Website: walmart
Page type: billing-address
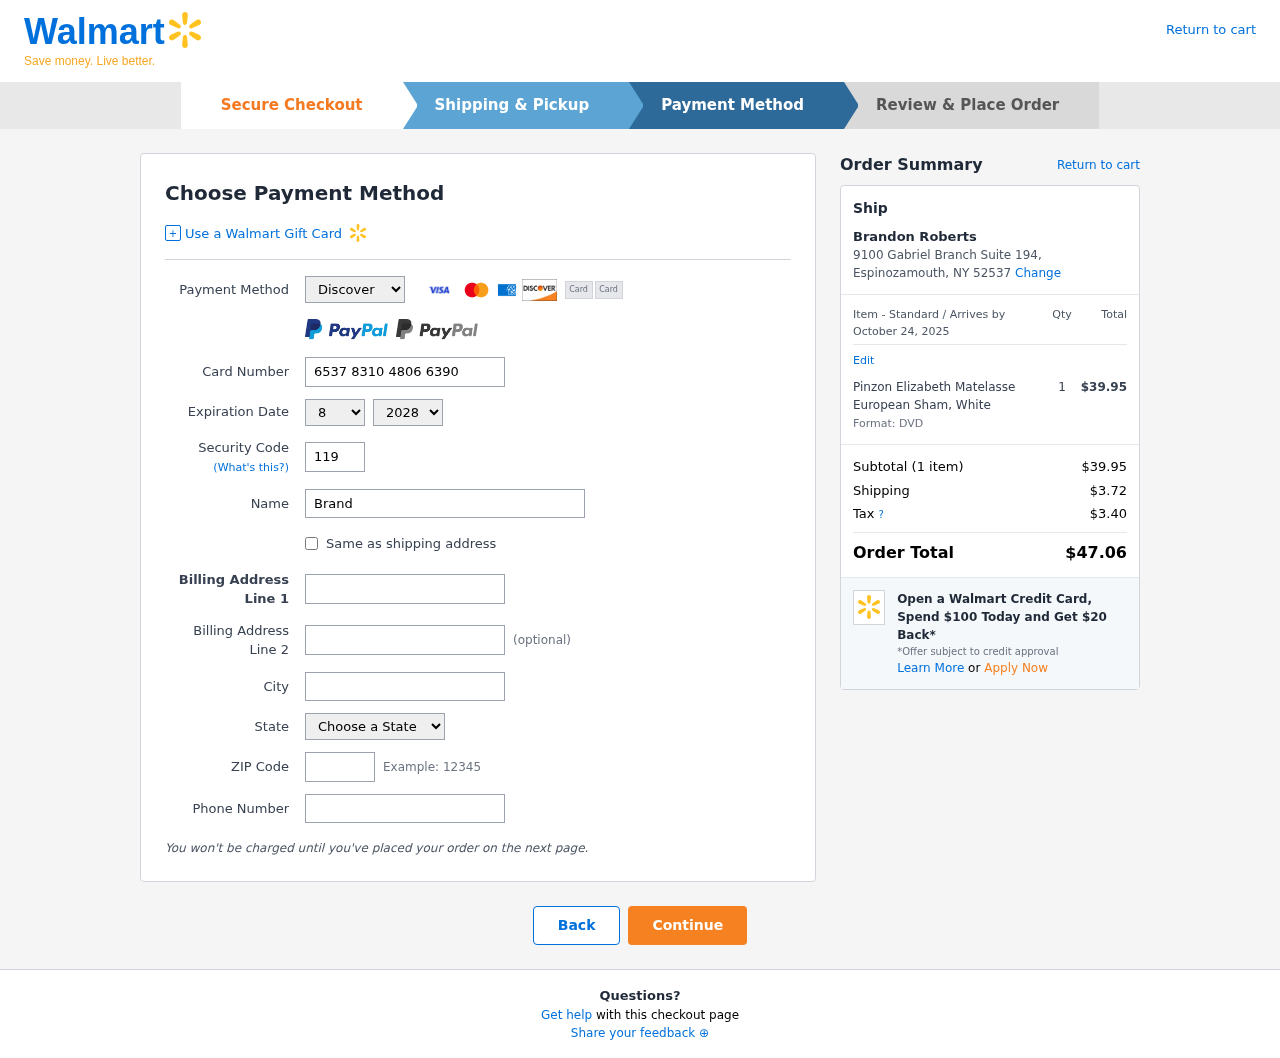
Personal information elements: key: PII_CARD_CVV
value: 119
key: PII_CARD_EXPIRY_MONTH
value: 08
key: PII_CARD_EXPIRY_YEAR
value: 28
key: PII_CARD_NUMBER
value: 6537 8310 4806 6390
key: PII_CARD_TYPE
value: Discover
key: PII_CITY
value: Espinozamouth
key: PII_CITY_STATE_ZIP
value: Espinozamouth, NY 52537
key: PII_FULLNAME
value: Brandon Roberts
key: PII_PHONE
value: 7108667334
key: PII_POSTCODE
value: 52537
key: PII_STATE
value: New York
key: PII_STREET
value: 9100 Gabriel Branch Suite 194
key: PII_FULLNAME2
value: Brandon Roberts
Product elements: key: PRODUCT1_NAME
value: Pinzon Elizabeth Matelasse European Sham, White
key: PRODUCT1_PRICE
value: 39.95
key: PRODUCT1_QUANTITY
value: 1
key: PRODUCT1_DESC
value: Format: DVD
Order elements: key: ORDER_DELIVERY_DATE
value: October 24, 2025
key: ORDER_NUM_ITEMS
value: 1
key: ORDER_SUBTOTAL
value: $39.95
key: ORDER_SHIPPING_COST
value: $3.72
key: ORDER_TAX
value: $3.40
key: ORDER_TOTAL
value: $47.06